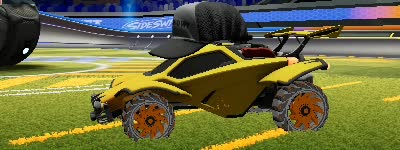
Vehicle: octane